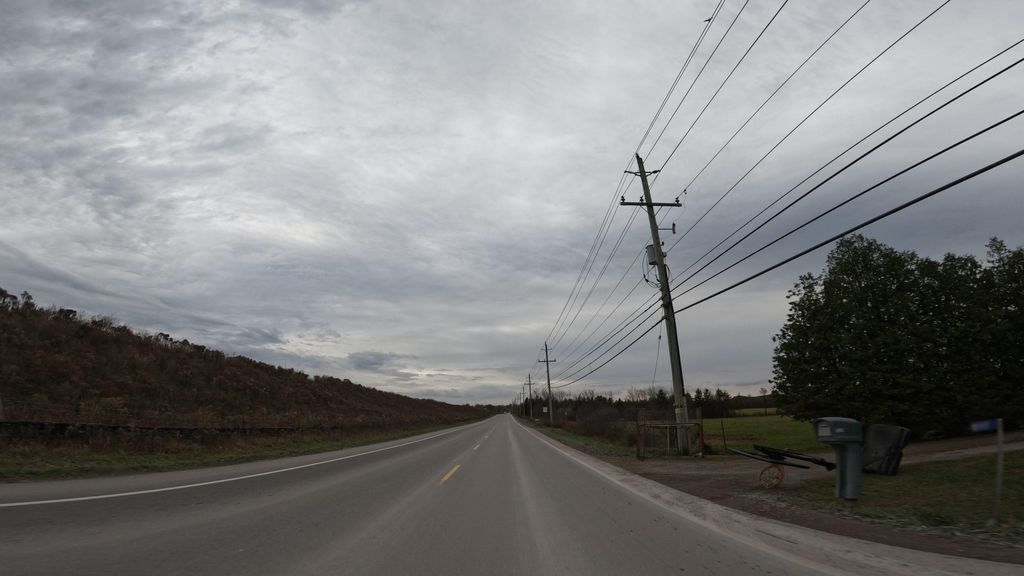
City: hamilton